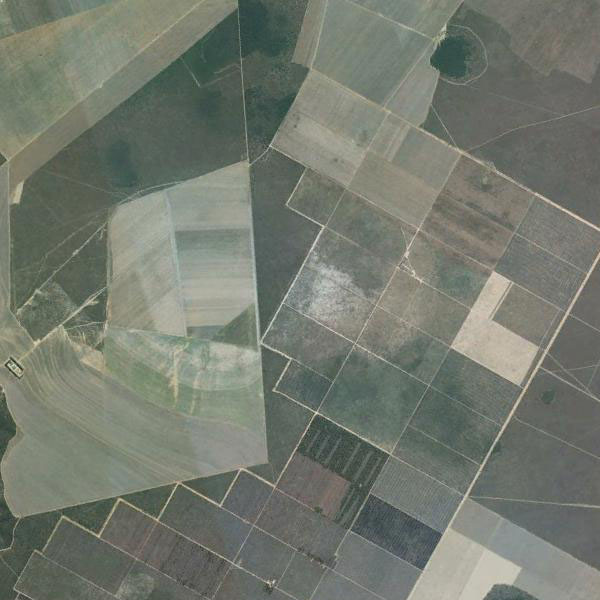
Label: Farmland